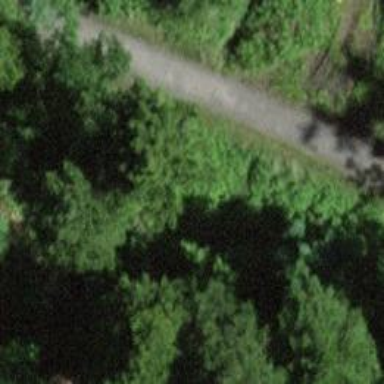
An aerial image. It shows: Path surfaced with fine gravel.